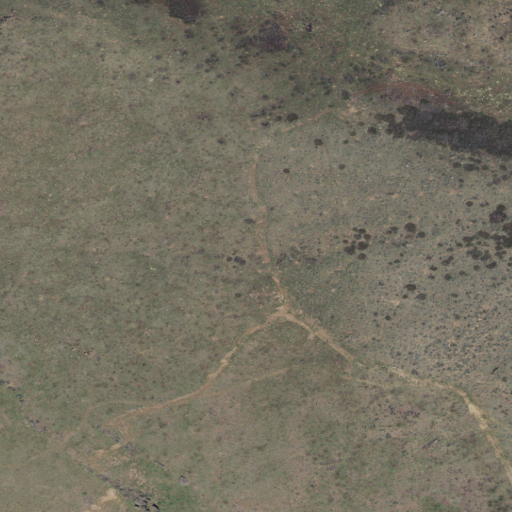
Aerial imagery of mountain in Idaho named Swisher Mountain containing grassland and shrub